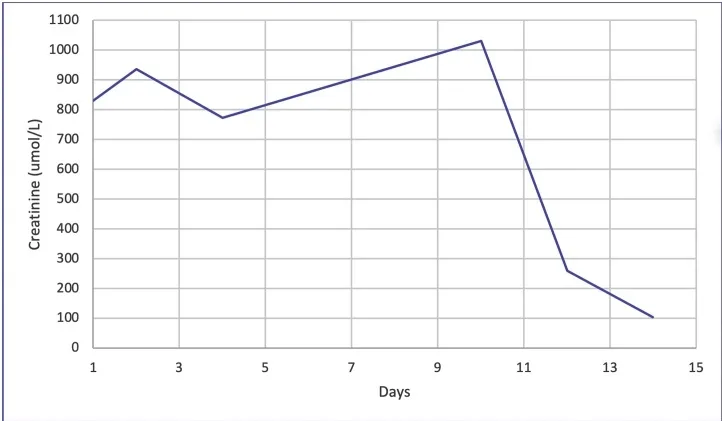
The trend of patient's creatinine from admission to discharge.
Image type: chart (chart)